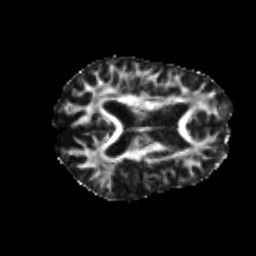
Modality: FA
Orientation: axial
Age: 22
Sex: female
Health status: healthy
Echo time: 0.074 s